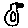
Label: bird